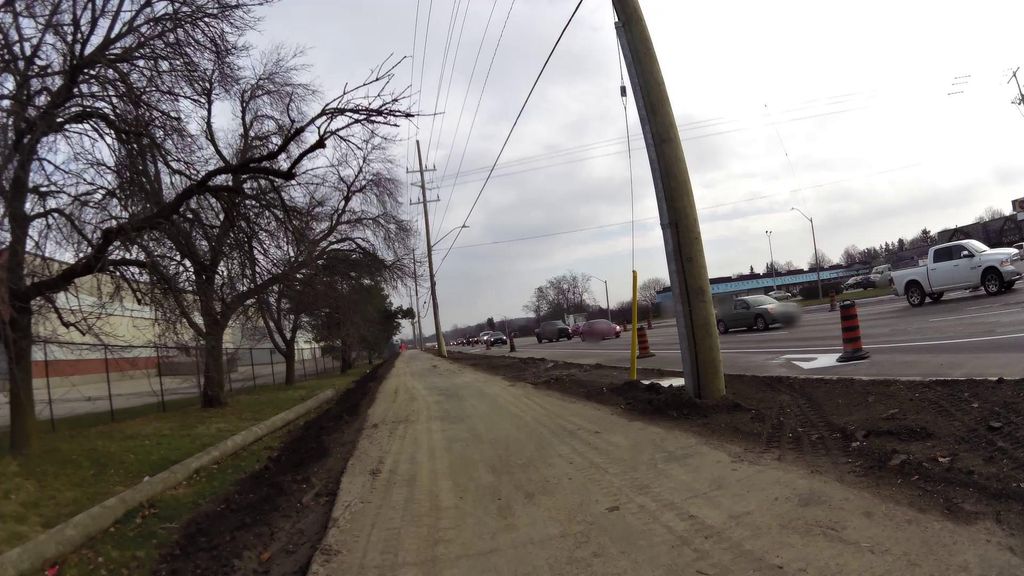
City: kitchener-waterloo